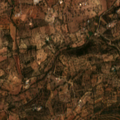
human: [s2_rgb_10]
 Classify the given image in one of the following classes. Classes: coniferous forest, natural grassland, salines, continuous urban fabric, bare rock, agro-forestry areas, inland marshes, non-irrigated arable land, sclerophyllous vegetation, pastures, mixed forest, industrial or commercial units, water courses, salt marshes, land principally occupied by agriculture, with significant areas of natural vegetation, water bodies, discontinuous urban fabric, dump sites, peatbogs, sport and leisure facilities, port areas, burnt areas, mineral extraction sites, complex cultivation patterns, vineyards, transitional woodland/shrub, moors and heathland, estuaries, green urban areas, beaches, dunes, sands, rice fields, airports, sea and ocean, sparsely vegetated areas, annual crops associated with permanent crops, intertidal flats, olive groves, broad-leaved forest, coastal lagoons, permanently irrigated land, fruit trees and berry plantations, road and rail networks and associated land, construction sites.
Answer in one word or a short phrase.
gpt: annual crops associated with permanent crops, complex cultivation patterns, land principally occupied by agriculture, with significant areas of natural vegetation, sclerophyllous vegetation